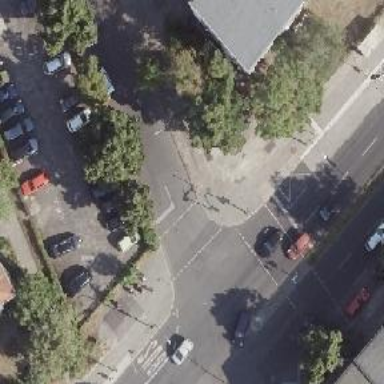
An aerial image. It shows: Road crossing with traffic signals.